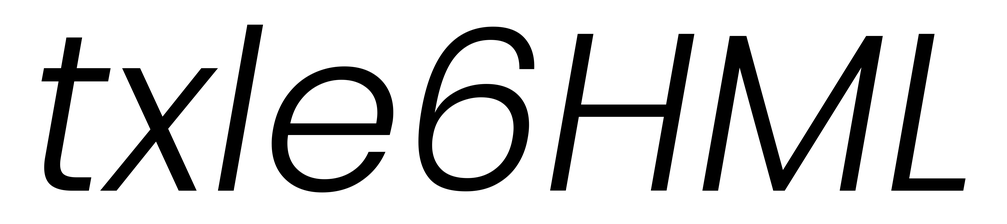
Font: Poppins-LightItalic